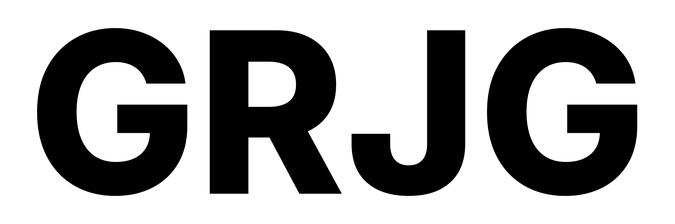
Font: Inter_ExtraBold